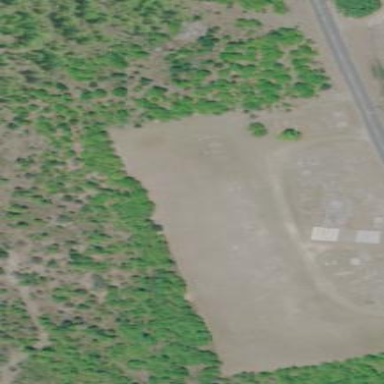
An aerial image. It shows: Cemetery.